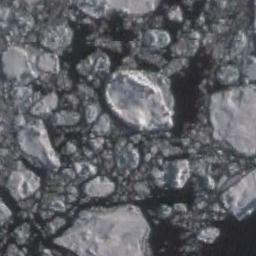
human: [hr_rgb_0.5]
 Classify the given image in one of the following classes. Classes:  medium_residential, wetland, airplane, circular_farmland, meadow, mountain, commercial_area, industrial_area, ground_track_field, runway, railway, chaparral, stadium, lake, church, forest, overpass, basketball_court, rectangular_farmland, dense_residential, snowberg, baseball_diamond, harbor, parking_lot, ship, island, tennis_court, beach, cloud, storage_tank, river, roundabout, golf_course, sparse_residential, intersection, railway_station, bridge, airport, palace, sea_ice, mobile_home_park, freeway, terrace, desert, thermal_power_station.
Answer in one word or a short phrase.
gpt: sea_ice